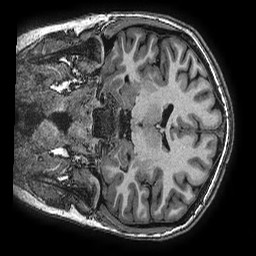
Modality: T1w
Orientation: coronal
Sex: female
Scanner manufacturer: ge
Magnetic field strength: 3 T
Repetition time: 0.0077 s
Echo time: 0.003436 s